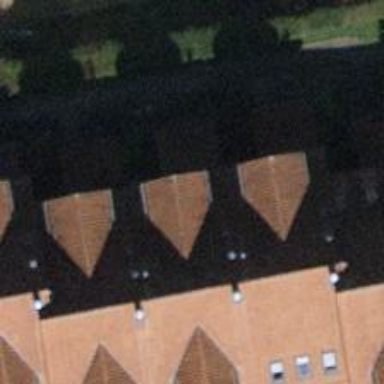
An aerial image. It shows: Terrace building.